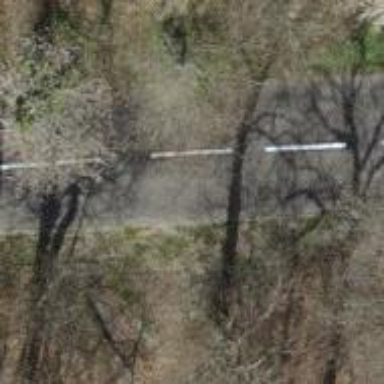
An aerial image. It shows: Tertiary road with asphalt surface.